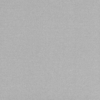
Label: dusty